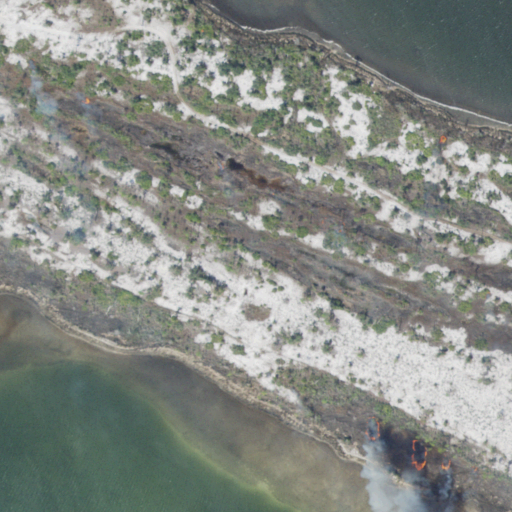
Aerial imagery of cape in Florida named Raffield Peninsula containing herbaceous wetlands, barren land, open water, shrub, and evergreen forest